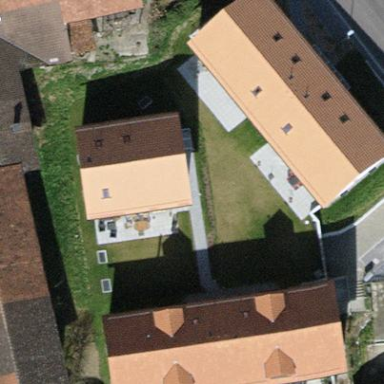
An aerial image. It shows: Semi-detached house with gabled roof.